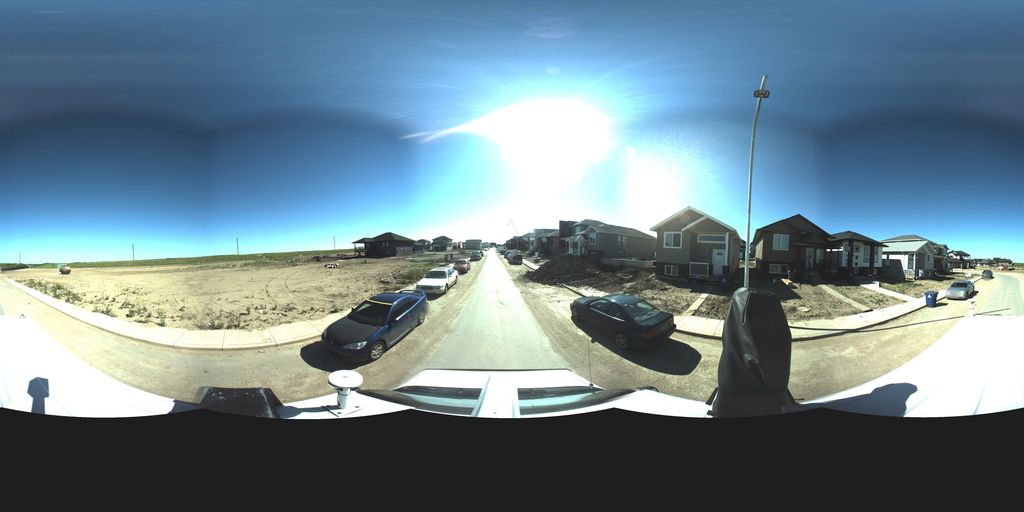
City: saskatoon